Question: Is it possible to use MvvmCross to bind the height of an object to a property in the viewmodel?
'''
<ImageView
android:src="@drawable/blue_cat_icon"
android:layout_width="wrap_content"
android:layout_height="match_parent"
local:MvxBind="layout_height User.Height; layout_width User.Width" />
'''
Xamarin studio complains if there's no layout_height or layout_width defined, so I'm hoping there's a way to override a property through binding.
I have five icons and I only want one of them to be larger based on a property of the VM, I also assume I'll be using a value converter.

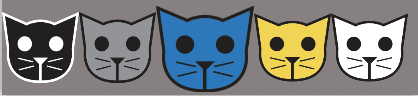
Answer: I think the approach to take for this would be similar to the approach in <URL>
### 1. Add a Type for your scaling - e.g.
'''
public class Scaling
{
public double Height {get; private set;}
public double Width {get; private set;}
// ctor
}
'''
### 2. Add a property for that type too
'''
public Scaling CurrentScaling
{
get { return _scaling; }
set { _scaling = value; RaisePropertyChanged(() => CurrentScaling); }
}
'''
### 3. In the view project add a custom binding that knows about Scaling
'''
public class ViewScalingCustomBinding : MvxAndroidTargetBinding
{
public ViewScalingCustomBinding(object target) : base(target)
{
}
public override Type TargetType
{
get { return typeof (Scaling); }
}
protected override void SetValueImpl(object target, object value)
{
var realTarget = target as View;
if(target == null)
return;
var scaling = value as Scaling;
ViewGroup.LayoutParams layoutParameters = realTarget.LayoutParameters;
realTarget.LayoutParameters = new LinearLayout.LayoutParams(scaling.Width, scaling.Height);
}
}
'''
### 4. In the view project register the custom binding that knows about Scaling
'''
protected override void FillTargetFactories(Cirrious.MvvmCross.Binding.Bindings.Target.Construction.IMvxTargetBindingFactoryRegistry registry)
{
registry.RegisterCustomBindingFactory<View>(
"ScaleMe",
v => new ViewScalingCustomBinding(v) );
base.FillTargetFactories(registry);
}
'''
### 5. Use the binding
'''
local:MvxBind="ScaleMe CurrentScaling"
'''
---
Note:
- 'LayoutParameters''LinearLayout'- - 'View''ScaleX''ScaleY'